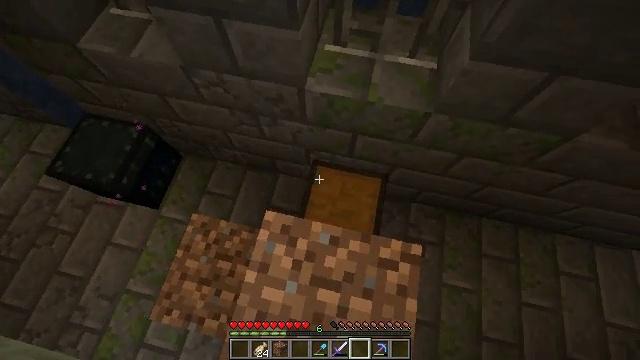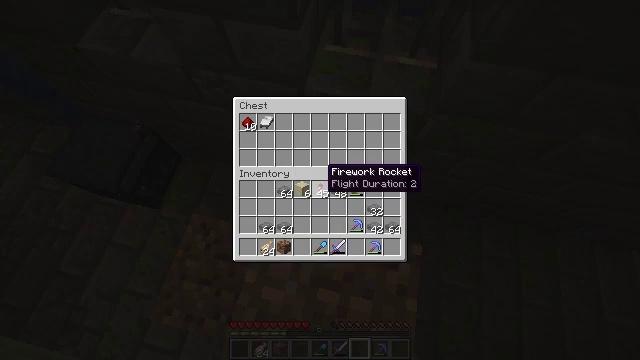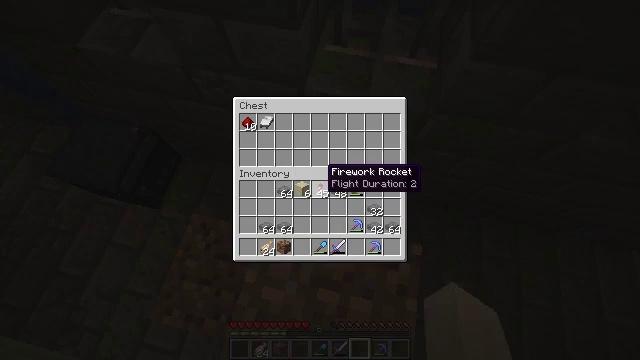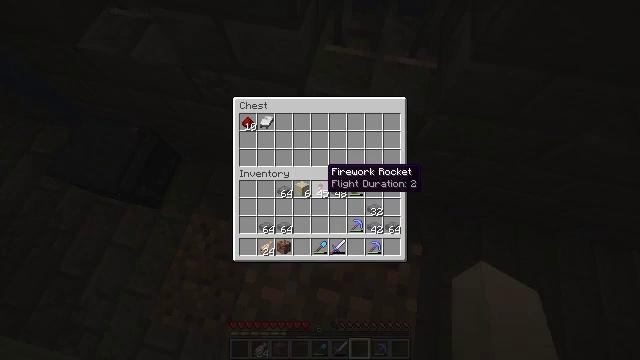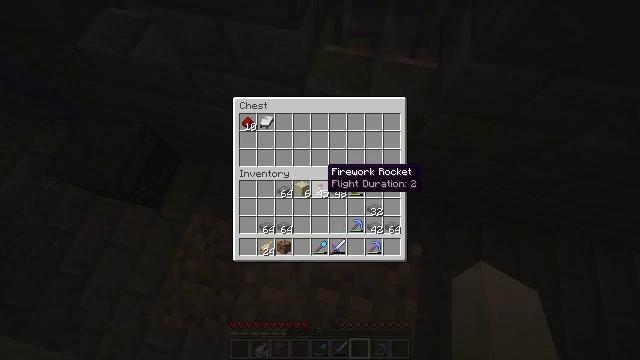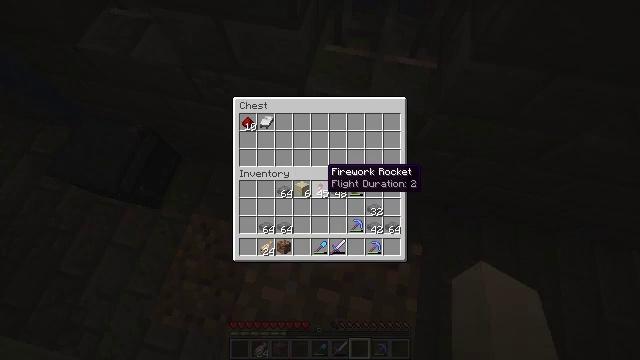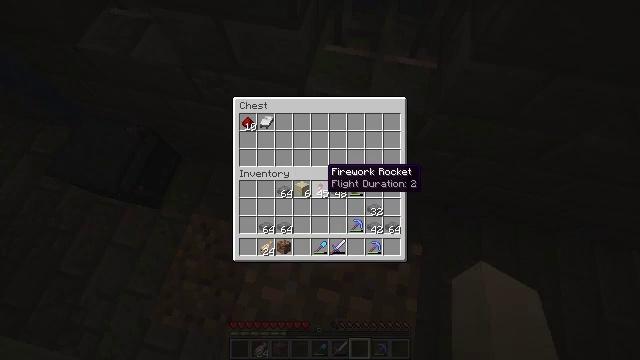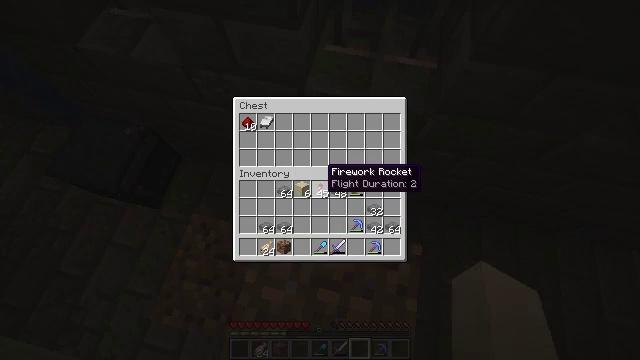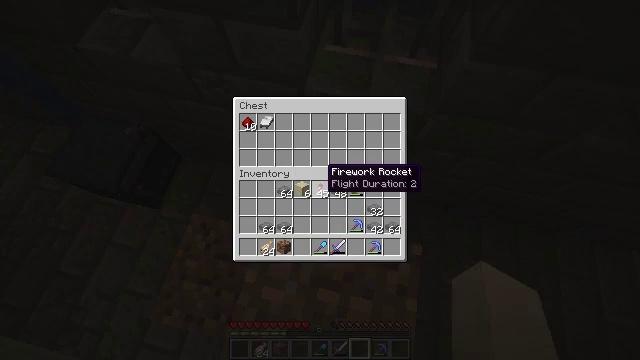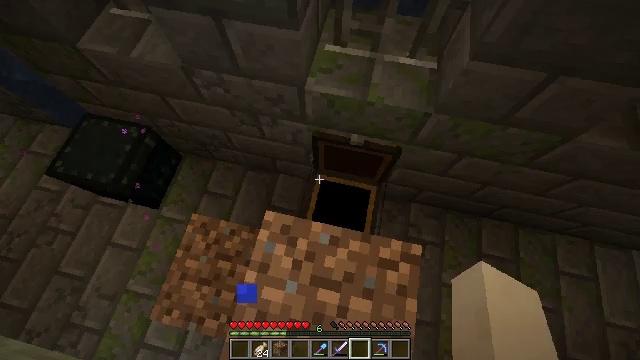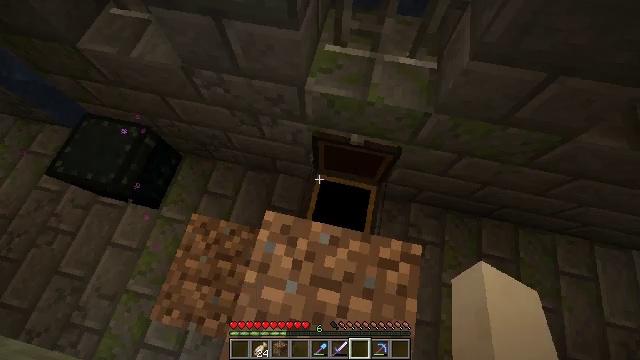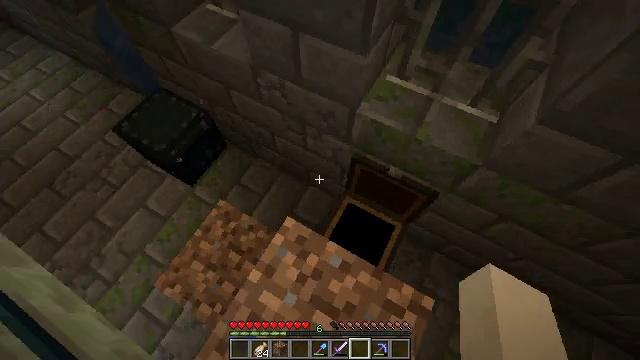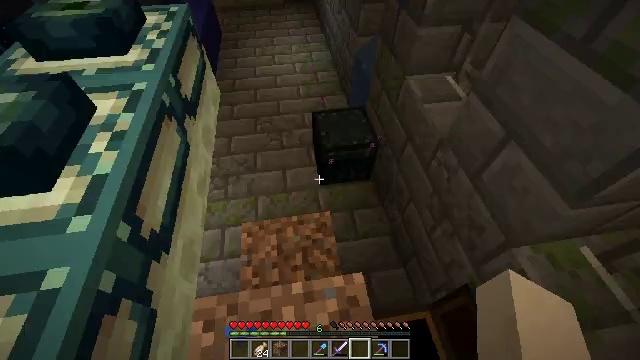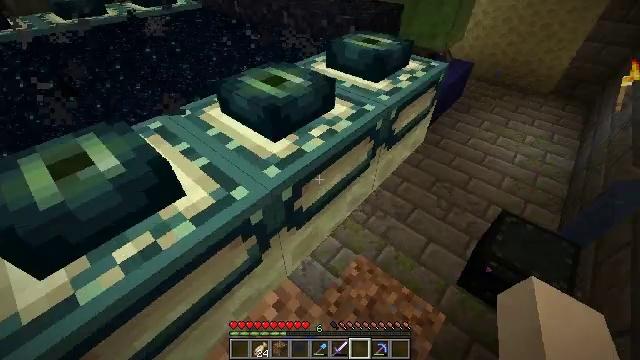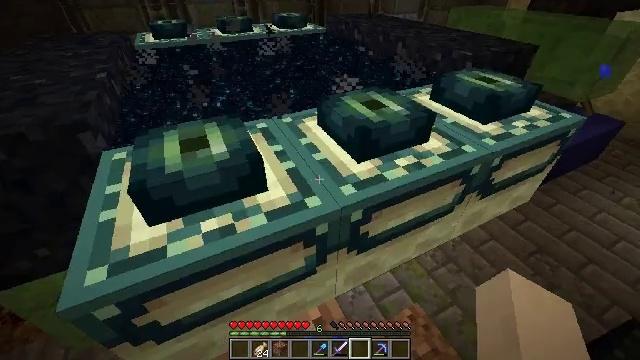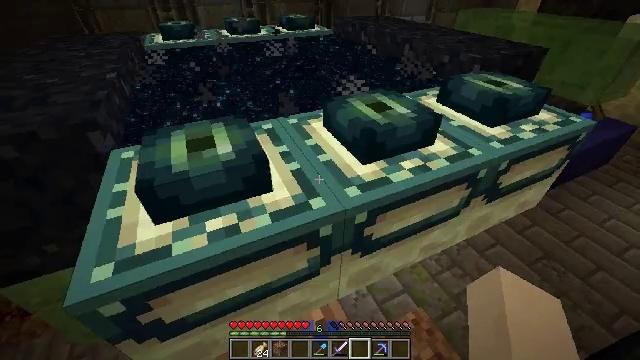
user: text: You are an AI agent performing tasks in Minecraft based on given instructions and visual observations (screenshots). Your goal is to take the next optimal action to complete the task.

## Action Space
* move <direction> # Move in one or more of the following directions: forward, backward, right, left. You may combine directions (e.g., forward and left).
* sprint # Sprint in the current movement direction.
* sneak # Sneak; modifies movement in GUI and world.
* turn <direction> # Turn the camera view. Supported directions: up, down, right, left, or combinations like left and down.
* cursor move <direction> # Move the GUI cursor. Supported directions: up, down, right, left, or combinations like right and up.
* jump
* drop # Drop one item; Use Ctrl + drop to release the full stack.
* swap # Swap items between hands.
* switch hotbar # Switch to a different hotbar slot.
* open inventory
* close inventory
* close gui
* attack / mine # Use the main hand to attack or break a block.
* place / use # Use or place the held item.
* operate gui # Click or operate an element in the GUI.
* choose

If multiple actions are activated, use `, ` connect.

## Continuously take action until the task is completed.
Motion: motion action
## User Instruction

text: Left click to mine black concrete powder.
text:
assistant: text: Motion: no_op
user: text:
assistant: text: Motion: no_op
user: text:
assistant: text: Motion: no_op
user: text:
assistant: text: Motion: no_op
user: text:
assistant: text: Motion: no_op
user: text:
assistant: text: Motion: no_op
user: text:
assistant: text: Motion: no_op
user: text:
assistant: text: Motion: no_op
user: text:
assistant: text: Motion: close inventory
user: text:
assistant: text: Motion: close inventory
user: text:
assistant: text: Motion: turn left and up, close inventory
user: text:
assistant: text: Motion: turn left and up
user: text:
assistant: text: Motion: turn left and up
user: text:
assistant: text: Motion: turn left and up
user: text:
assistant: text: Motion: turn left
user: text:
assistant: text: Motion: no_op
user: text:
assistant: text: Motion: no_op
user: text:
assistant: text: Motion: move forward, jump
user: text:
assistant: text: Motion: move forward, jump
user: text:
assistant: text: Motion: move forward, jump
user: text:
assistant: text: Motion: move forward, jump
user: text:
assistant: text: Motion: move forward
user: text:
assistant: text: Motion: move forward
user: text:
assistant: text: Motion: no_op
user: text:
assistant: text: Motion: no_op
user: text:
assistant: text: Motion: turn left
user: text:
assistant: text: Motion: turn left
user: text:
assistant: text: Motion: move forward, turn left
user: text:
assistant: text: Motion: move forward, turn left
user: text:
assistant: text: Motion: move forward, turn left